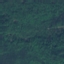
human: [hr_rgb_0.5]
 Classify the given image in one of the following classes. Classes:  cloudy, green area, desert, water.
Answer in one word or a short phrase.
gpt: green area